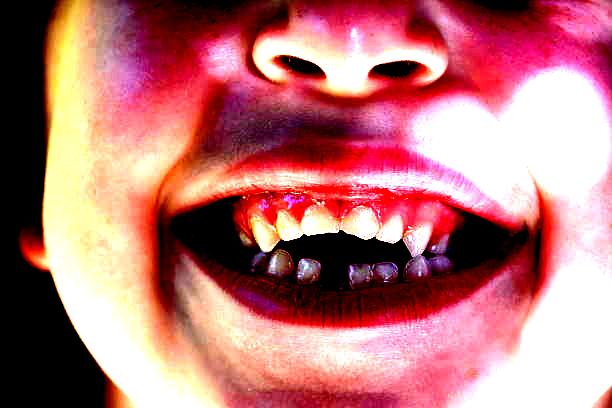
Condition: hypodontia